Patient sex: F
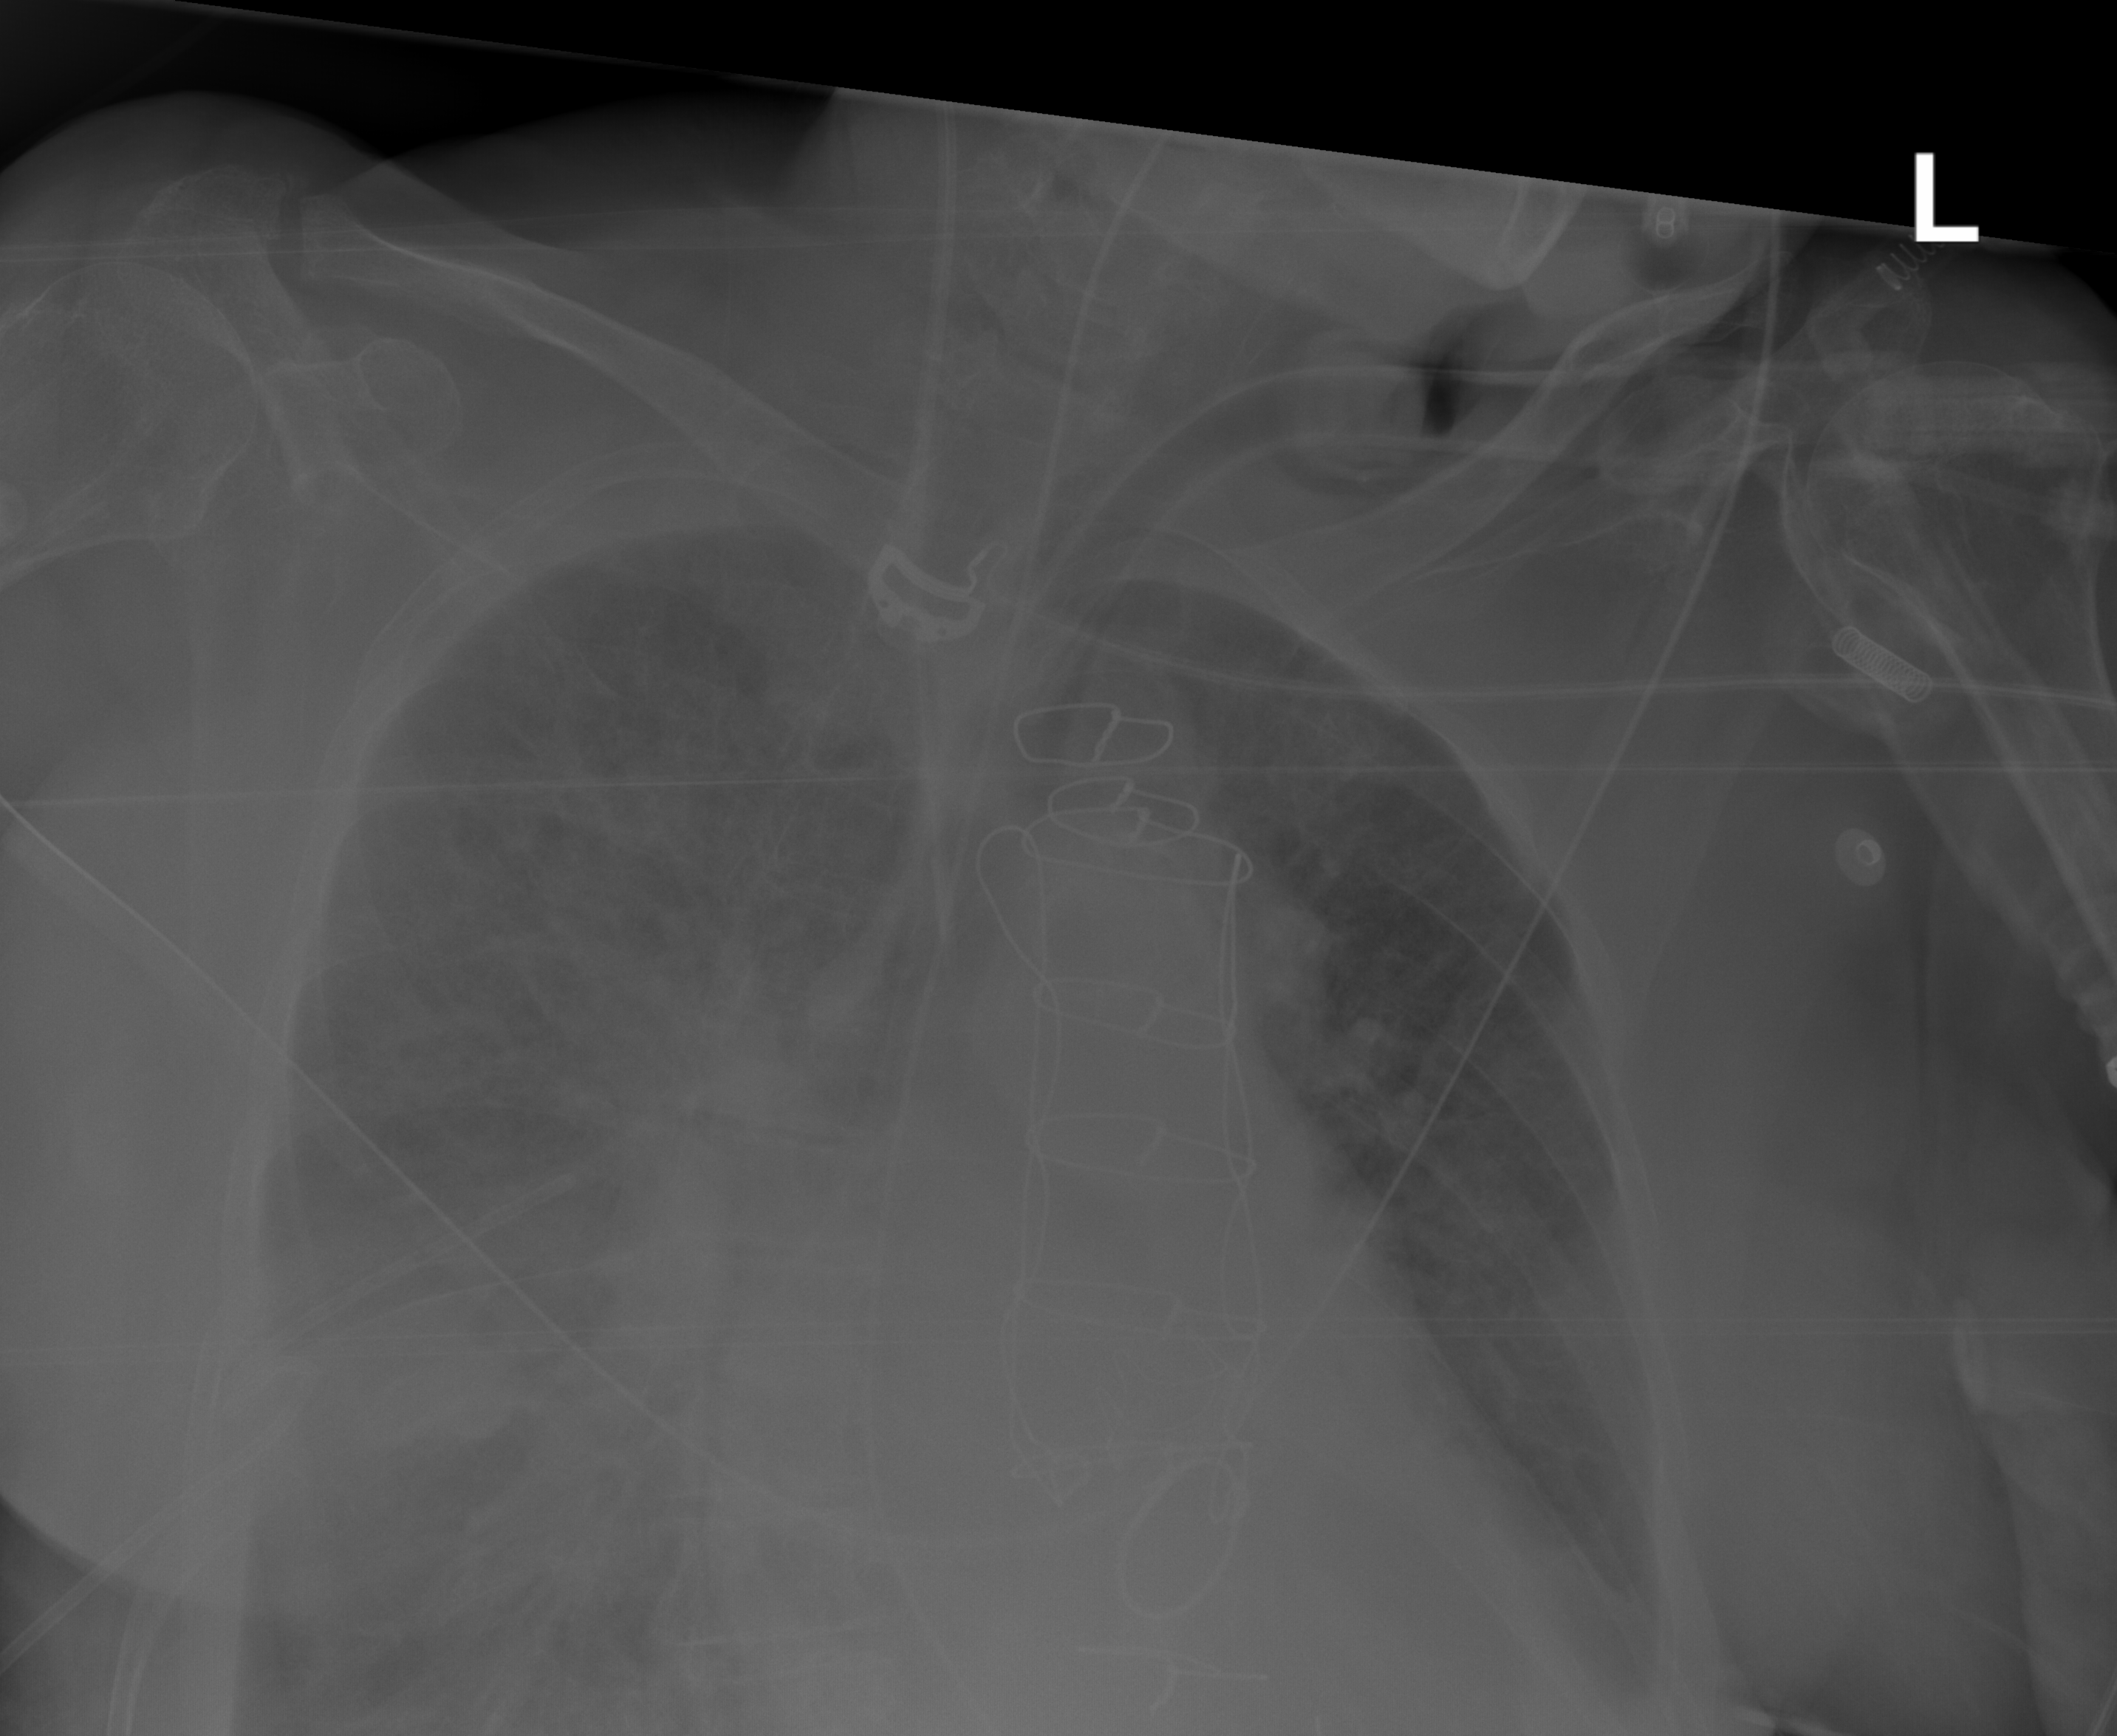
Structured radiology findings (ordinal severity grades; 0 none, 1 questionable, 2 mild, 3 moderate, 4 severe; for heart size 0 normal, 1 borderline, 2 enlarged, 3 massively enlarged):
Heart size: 1
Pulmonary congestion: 3
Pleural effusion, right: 3
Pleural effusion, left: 2
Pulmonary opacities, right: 2
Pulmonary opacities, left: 2
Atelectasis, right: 2
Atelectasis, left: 2